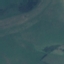
Land use / land cover class: Pasture